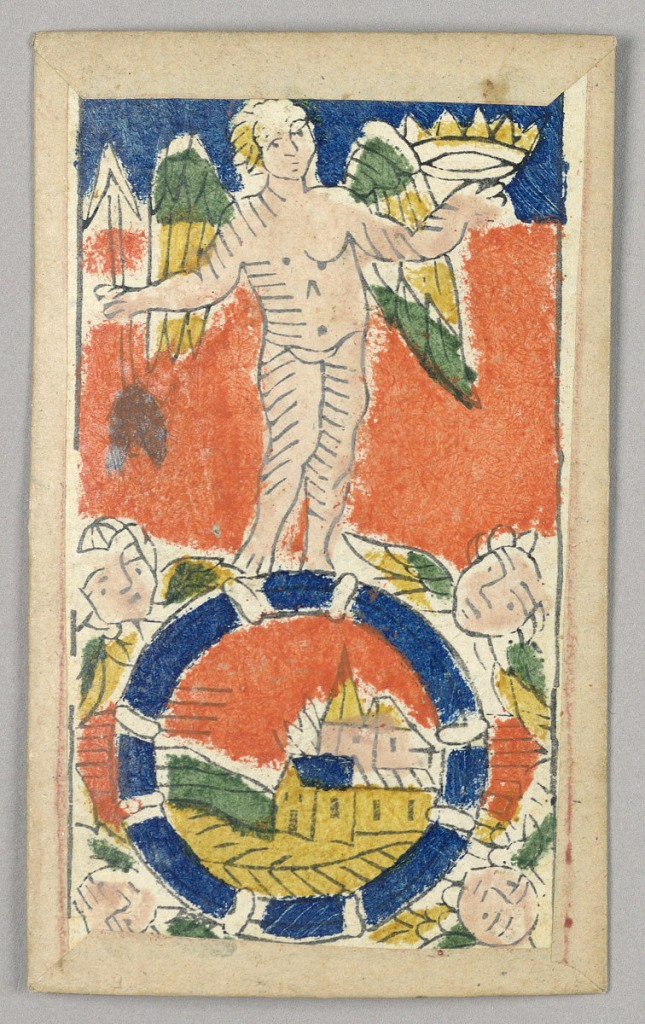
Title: Minchiate (Tarot) Playing Card
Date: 17th century
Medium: Stencil-colored woodblock print
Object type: Playing card
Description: Part of a set of Italian Minchiate playing cards.